Question: I'm using the plugin 'python-mode' for 'gVim' on a windows machine.
I have the following 'python-mode' specific settings in my 'vimrc' file:
'''
"------------------------------------------------------------
" settings for Python-mode
" "-----------------------------------------------------------
map <Leader>g :call RopeGotoDefinition()<CR>
let ropevim_enable_shortcuts = 1
let g:pymode_rope_goto_def_newwin = "vnew"
let g:pymode_rope_extended_complete = 1
let g:pymode_breakpoint = 0
let g:pymode_syntax = 1
let g:pymode_syntax_builtin_objs = 0
let g:pymode_syntax_builtin_funcs = 0
map <Leader>b Oimport ipdb; ipdb.set_trace() # BREAKPOINT<C-c>
"Better navigating through omnicomplete option list
set completeopt=longest,menuone
function! OmniPopup(action)
if pumvisible()
if a:action == 'j'
return "\<C-N>"
elseif a:action == 'k'
return "\<C-P>"
endif
endif
return a:action
endfunction
inoremap <silent><C-j> <C-R>=OmniPopup('j')<CR>
inoremap <silent><C-k> <C-R>=OmniPopup('k')<CR>
'''
These were suggested in <URL>.
'vimrc' is on my 'M:' drive.
Now if I open vim (set to open in the 'M:' drive) and then open a python file on say the 'P:' drive and then try to save that file I get the following error message:

If I move the file 'pi.py' to the M: drive then everything is happy but surely to use files in 'vim' it shouldn't be a condition that the file being edited is on the same drive as vim?
Can I change my settings for 'Python-mode' to function on files from other drives?
---
Python-mode has the following setting which looks promising:
> " Additional python paths
let g:pymode_paths = []
So in 'vimrc' I've added
let g:pymode_paths = ['P:\Comp Apps\Python']
But still if I open a .py file from that location i get the same error message.
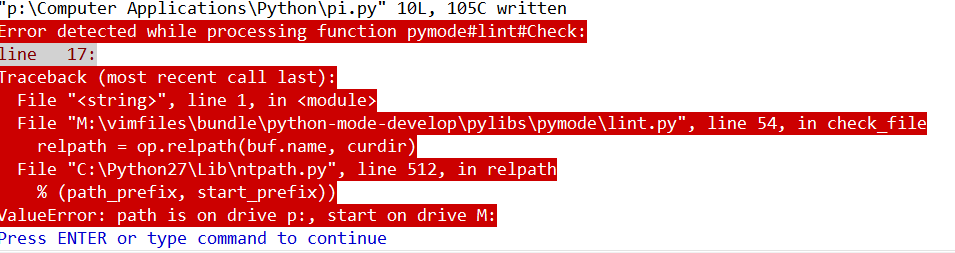
Answer: If I execute ':lcd %:p:h' then the python-mode plugin seems to be working. I can also use 'set autochdir' in my 'vimrc': not sure if there are any disadvantages to using this setting.